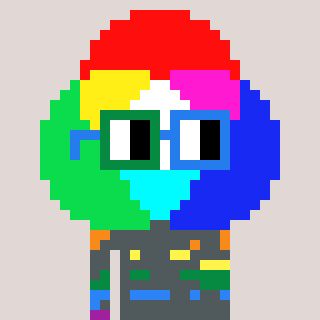
a pixel art character with square green and blue glasses, a color circle-shaped head and a orange-colored body on a warm background